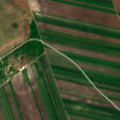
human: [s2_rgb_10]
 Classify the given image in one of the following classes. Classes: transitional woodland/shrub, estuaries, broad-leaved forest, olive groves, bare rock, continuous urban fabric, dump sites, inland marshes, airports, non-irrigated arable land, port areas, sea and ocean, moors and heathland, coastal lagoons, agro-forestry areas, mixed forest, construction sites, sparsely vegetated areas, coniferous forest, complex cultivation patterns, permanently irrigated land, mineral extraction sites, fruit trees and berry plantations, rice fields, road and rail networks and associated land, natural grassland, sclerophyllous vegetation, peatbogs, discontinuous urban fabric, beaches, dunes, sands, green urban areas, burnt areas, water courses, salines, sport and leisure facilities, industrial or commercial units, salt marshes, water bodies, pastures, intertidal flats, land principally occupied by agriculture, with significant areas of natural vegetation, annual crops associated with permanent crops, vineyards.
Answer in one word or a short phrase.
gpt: non-irrigated arable land, pastures, broad-leaved forest, inland marshes